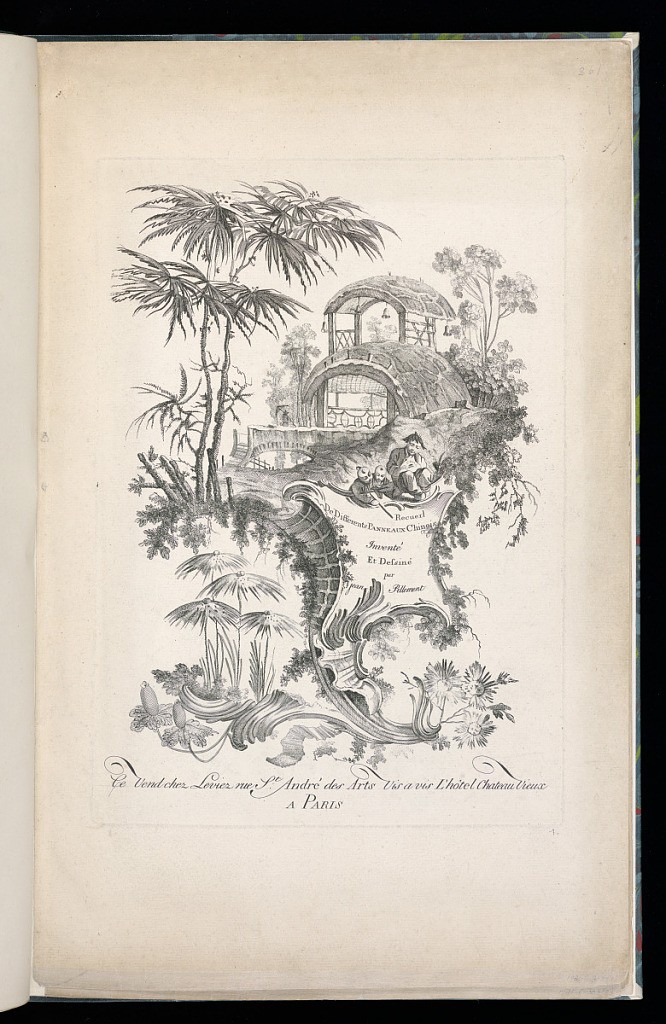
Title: Title-page from Recueil de Differents Panneaux Chinois Inventé et Dessiné par jean Pillement
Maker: Jean-Baptiste Pillement, French, 1728–1808
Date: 1760
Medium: Etching on paper
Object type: Print
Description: Title-page for a series of prints after designs by Jean Pillement for panels in the chinoiserie style, featuring flowers, trees and rockery. The title is lettered within a central cartouche decorated with rococo ornament featuring fronds, c-scrolls, webbing and trellis work. Three Chinese figures sit on top of the cartouche with a canopied structure behind them within a garden landscape. The publisher's address is lettered below, within the plate.